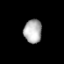
Tissue: prostate
Cell type: T cells
Senescence score: 0.3393
Nuclear area (px): 416
Mean DAPI intensity: 174.998